Field crop: maize
Growth stage: 1
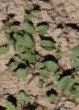
Species: convolvulus